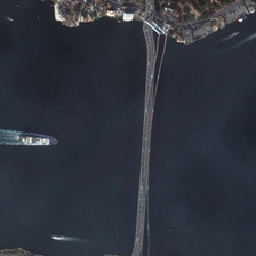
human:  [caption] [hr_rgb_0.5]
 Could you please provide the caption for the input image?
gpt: a cable stayed bridge traverses the wide river with several boats cruising on it .

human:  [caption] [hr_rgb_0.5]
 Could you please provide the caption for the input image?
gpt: the huge freighter is being across the bridge the bidege over the broad brunet river .

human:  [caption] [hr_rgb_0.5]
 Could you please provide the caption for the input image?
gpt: a boat is steering towards a bridge which connects two cities .

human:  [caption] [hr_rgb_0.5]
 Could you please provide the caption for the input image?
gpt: a bridge with two towers crosses over a river in which a ship and three boats sailing with white spray behind .

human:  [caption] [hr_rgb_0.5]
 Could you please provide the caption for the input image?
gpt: urban area are in two sides of a river with a bridge over it and a large boat in it .